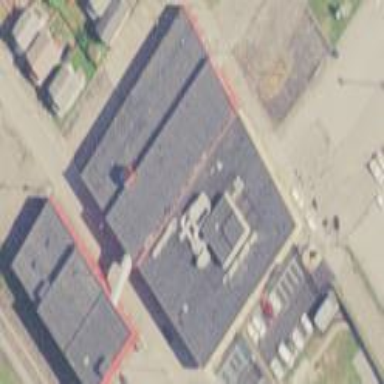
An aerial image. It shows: Prison building with flat roof.